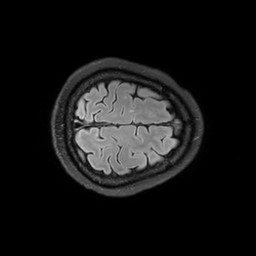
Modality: FLAIR
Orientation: axial
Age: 54
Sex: female
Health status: ill
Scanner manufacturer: philips
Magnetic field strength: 3 T
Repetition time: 4.8 s
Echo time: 0.2747 s